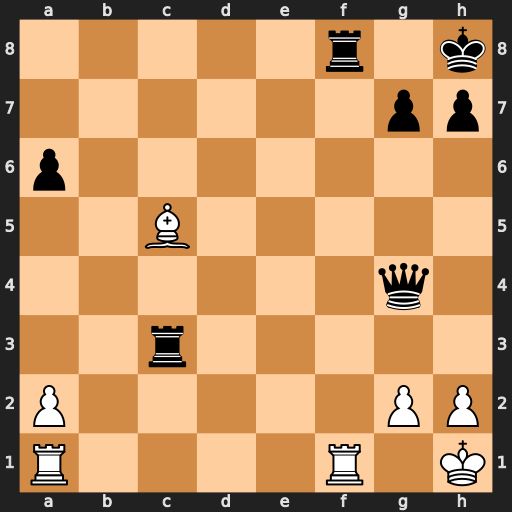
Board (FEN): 5r1k/6pp/p7/2B5/6q1/2r5/P5PP/R4R1K
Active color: w
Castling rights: -
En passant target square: -
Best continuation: Rxf8#